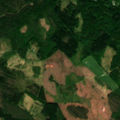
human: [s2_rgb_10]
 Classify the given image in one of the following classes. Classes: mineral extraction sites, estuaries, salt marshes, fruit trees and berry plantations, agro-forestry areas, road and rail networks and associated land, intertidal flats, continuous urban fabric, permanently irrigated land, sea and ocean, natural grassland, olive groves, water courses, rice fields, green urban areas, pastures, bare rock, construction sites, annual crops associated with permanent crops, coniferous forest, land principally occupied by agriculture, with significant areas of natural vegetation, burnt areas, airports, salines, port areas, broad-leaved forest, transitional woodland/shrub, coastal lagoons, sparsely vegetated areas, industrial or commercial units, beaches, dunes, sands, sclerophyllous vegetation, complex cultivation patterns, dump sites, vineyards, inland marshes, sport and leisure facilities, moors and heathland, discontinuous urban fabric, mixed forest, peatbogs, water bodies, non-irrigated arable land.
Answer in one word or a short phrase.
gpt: coniferous forest, mixed forest, transitional woodland/shrub